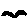
Label: bird